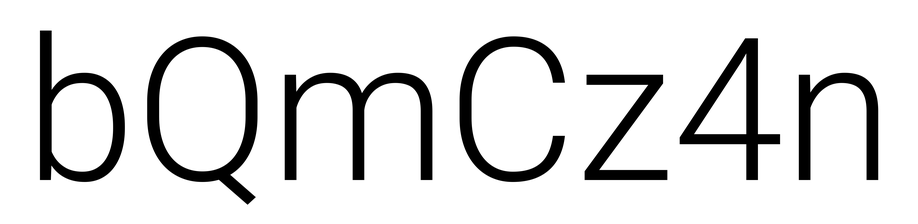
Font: Roboto_Light